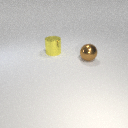
large brown metal sphere to the right of large yellow metal cylinder